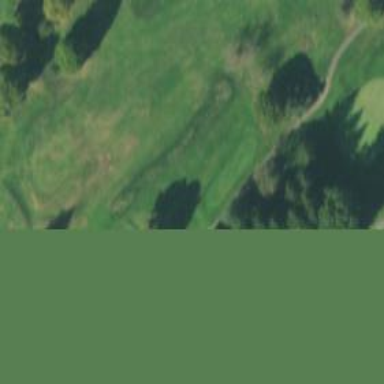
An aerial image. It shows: Path used for both walking and golf.